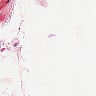
Metastatic tissue present: no